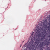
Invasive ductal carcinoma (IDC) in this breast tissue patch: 0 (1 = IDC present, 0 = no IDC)